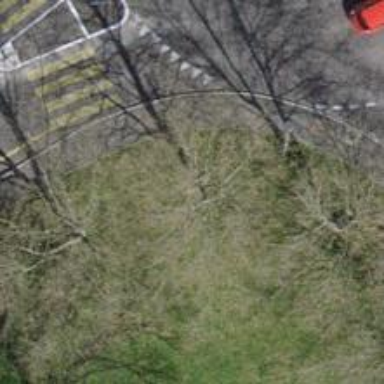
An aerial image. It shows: Asphalt sidewalk along the footway.